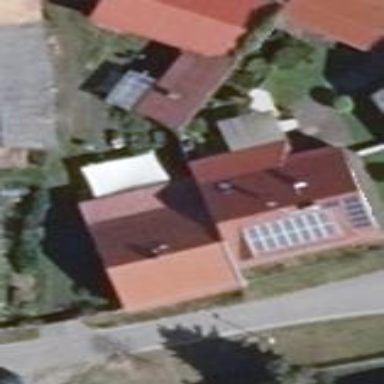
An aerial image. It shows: Residential building.